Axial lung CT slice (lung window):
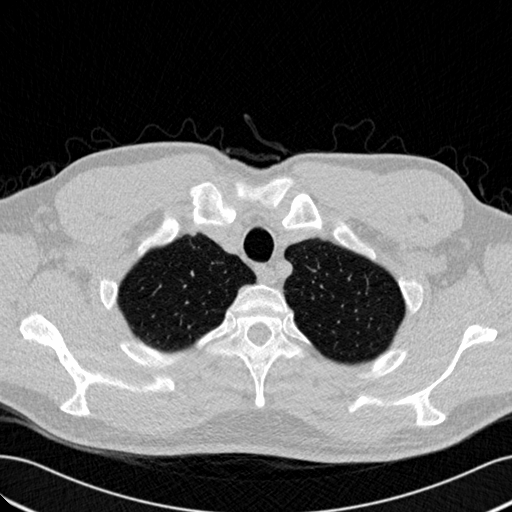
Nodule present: no